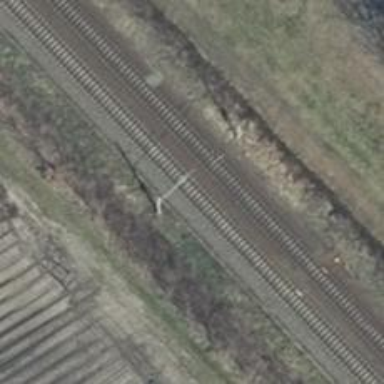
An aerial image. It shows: Milestone along the railway with catenary mast.